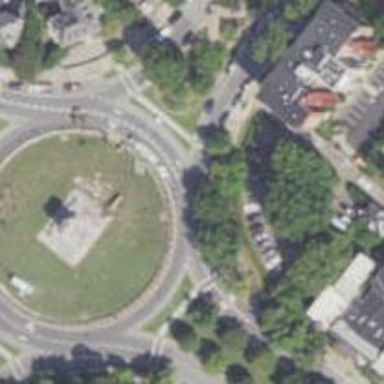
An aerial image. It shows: Roundabout at tertiary road junction.